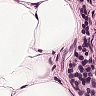
Metastatic tissue present: no